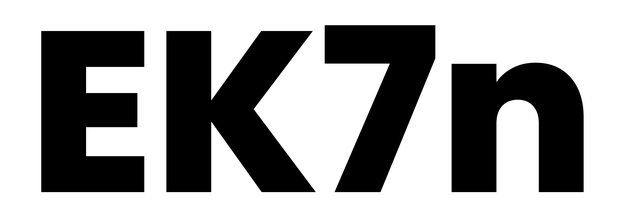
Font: Poppins-ExtraBold